Question:
I'm trying to make basic street maps for a game, in C. Each block is represented by a 1 or 0 in an array. In the image, 1 is white, and represents street. Black is zero and represents a building block. The street has to be one block wide everywhere, and you can get from any piece of street to any other piece of street.
I've tried a few quick algorithms but they don't give me variation like in the image. One method I tried was to choose random horizontal and vertical lines, but then I get an uninteresting tartan-type plan.
I tried flipping random bits over the whole image, but then it's messy to verify if all street pieces are reachable, and fixing them if they are not.
My next best guess is to generate random line segments horizontally and vertically, instead of full lines, but then I'm pretty sure that still might generate isolated street pieces.
I could use a genetic algorithm to generate candidates, but I really don't want to go to that trouble if there's a far simpler solution.
Is there an obvious solution I'm not thinking of? The solution should be able to generate the given image, as well as other variations.
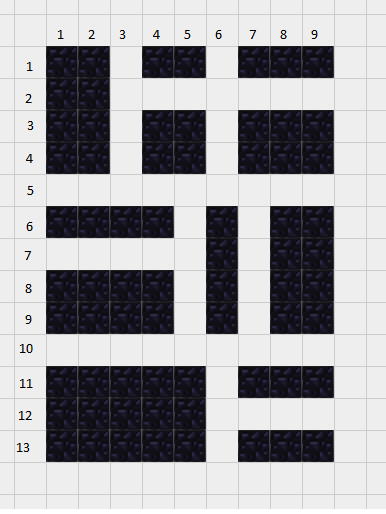
Answer: - Start with a queue with one rectangle in it, the whole map.- Loop: Take a rectangle from the queue. - -
There is some flexibility when you decide whether a rectangle is small enough, and how you decide where to cut a rectangle. You can avoid leaving 1x1 squares by not cutting 4x1 or smaller rectangles. You could let there be a chance you keep a 3x5 rectangle, and a chance you cut it.